Question: If the DFA halts at a state where all the items say to shift;
but after the dot none of the items match the next input token.
Do we investigate the non-terminals after the dot or not?
Or do we immediately reject it?

Assume in this example the DFA terminated at this state:
do I immediately reject?
Or do I investigate the non-terminals after the dot?
And see whether if the next symbol in their first/follow set and they can disappear?
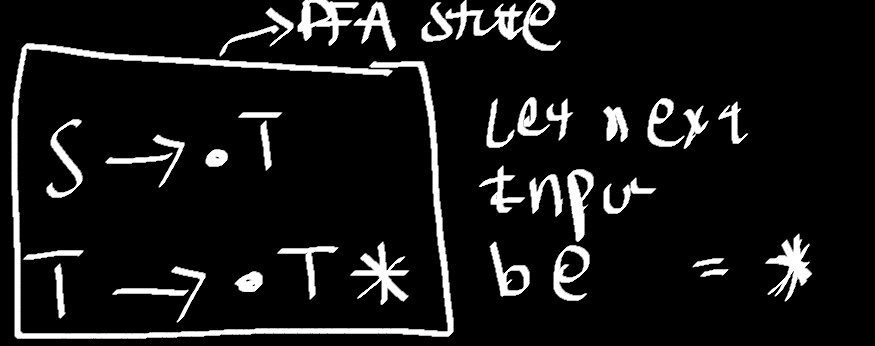
Answer: If you're in a parser state where you're supposed to shift but none of the items in the state have the dot right before the current terminal, it means that the terminal can't legally appear here and you have a parsing error. There's no need to explore the nonterminals after the dots here, since in the construction of the parser state you would have already expanded out those nonterminals to see if any of them involve productions that start with the given nonterminal.
(I'm not sure that the parser state you're describing here could actually exist if T is a nonterminal. If T is a nonterminal, then for each production of the form T - o you would also see T - *o as one of the production items in the state.)